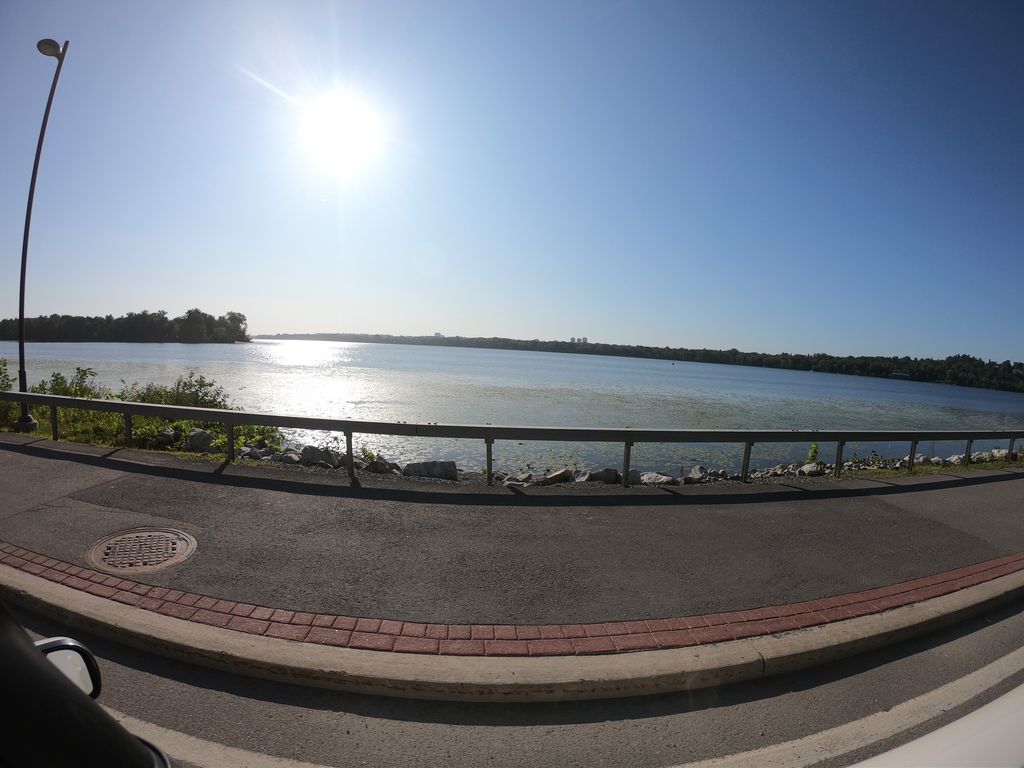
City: ottawa-gatineau